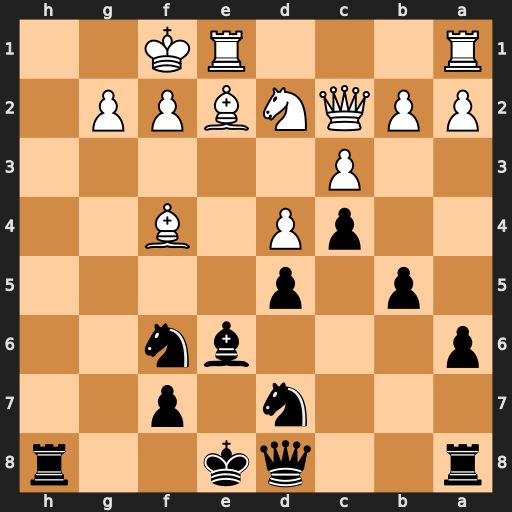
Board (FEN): r2qk2r/3n1p2/p3bn2/1p1p4/2pP1B2/2P5/PPQNBPP1/R3RK2
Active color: b
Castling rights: kq
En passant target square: -
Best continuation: Rh1#